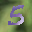
Label: 5